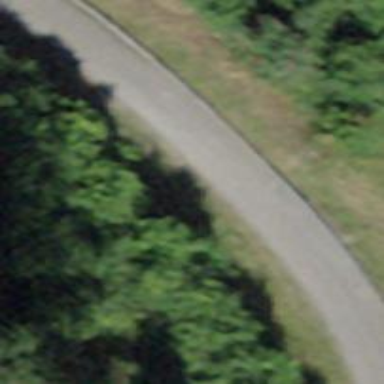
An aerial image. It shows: Unclassified road with asphalt surface.